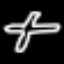
Label: airplane